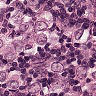
Metastatic tissue present: yes